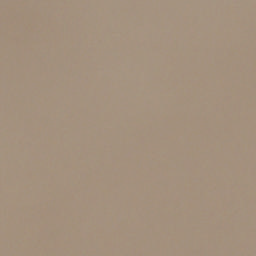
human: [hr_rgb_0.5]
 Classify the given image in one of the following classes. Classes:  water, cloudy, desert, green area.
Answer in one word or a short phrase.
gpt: cloudy